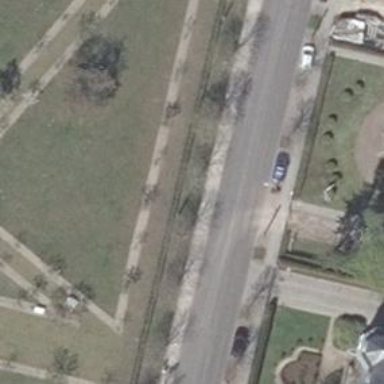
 specifically parallel parking on the kerb."